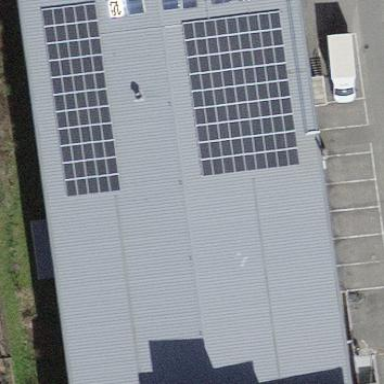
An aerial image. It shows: Industrial building with hipped roof.